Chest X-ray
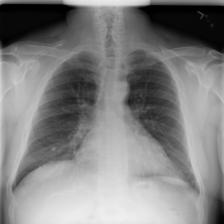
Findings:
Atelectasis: negative
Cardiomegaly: negative
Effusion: negative
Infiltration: positive
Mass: negative
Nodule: negative
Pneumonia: negative
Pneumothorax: negative
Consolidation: negative
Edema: negative
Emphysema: negative
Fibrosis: negative
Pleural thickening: negative
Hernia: negative